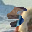
Label: 5